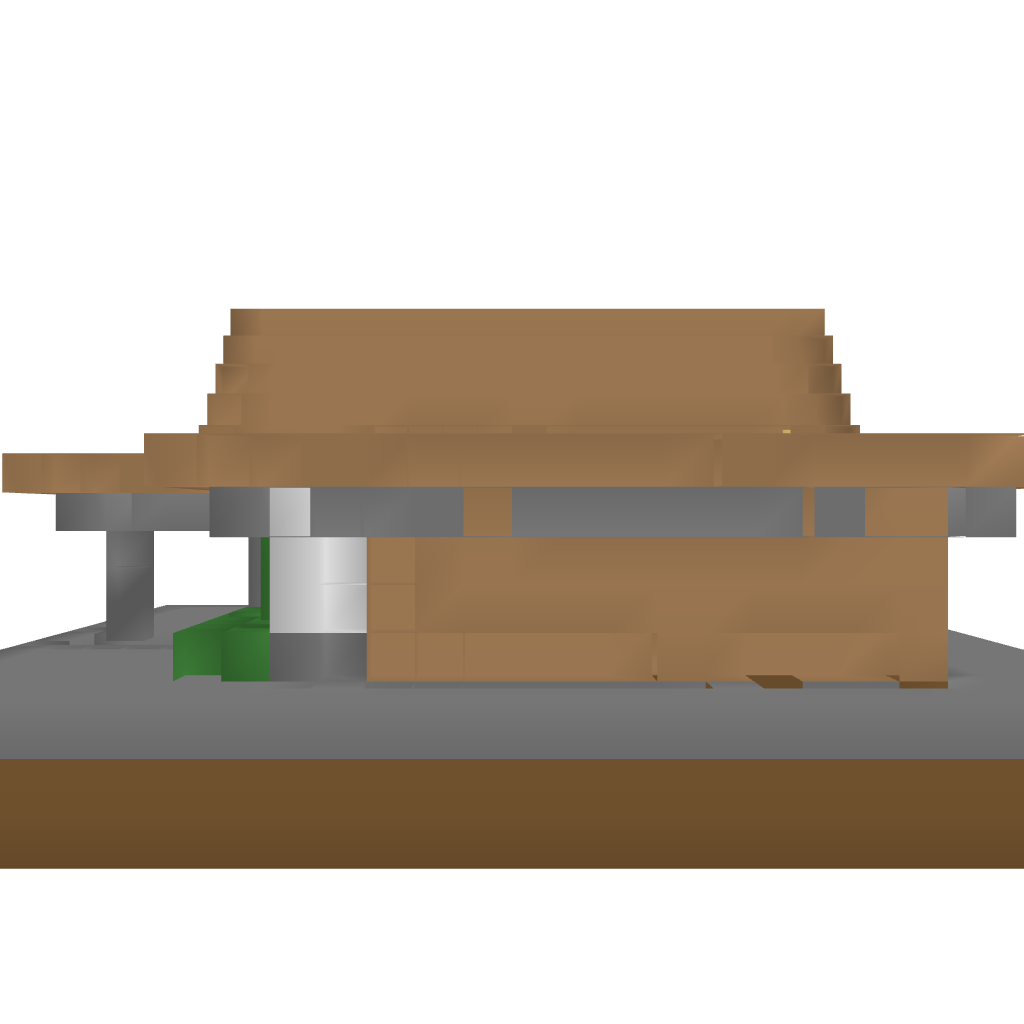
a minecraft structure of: Modern House 001 bad low quality